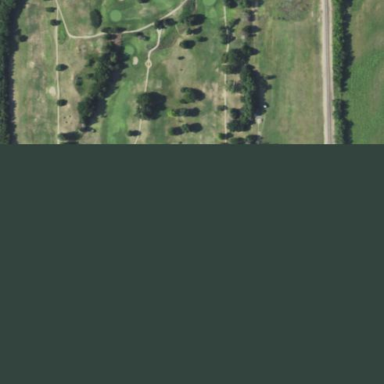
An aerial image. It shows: Golf course surrounded by greenery.